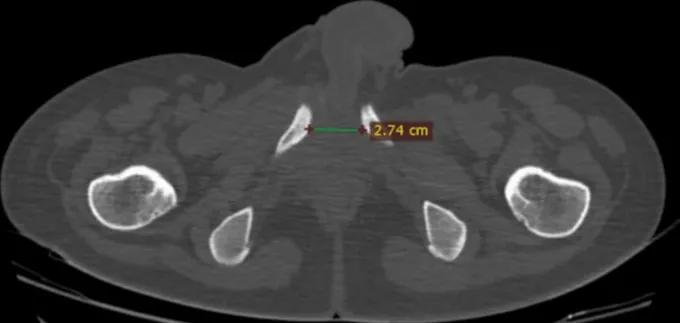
CT pelvis axial cut view showing pubic symphysis diastasis (2.74 cm).
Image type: radiology (ct)